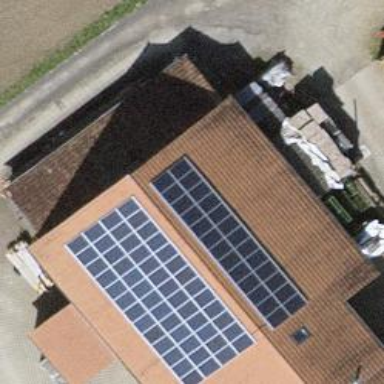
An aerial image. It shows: Solar power generator using photovoltaic panels.